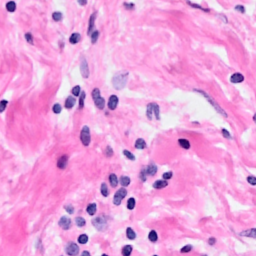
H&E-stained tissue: Breast